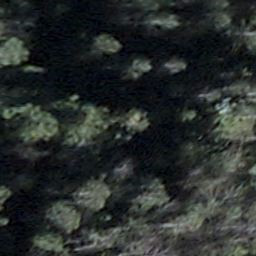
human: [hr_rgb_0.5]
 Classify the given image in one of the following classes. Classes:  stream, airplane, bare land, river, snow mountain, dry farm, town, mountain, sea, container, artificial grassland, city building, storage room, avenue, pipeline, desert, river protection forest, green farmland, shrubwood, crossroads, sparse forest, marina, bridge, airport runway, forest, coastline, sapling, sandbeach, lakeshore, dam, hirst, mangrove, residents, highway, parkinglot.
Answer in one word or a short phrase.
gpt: shrubwood